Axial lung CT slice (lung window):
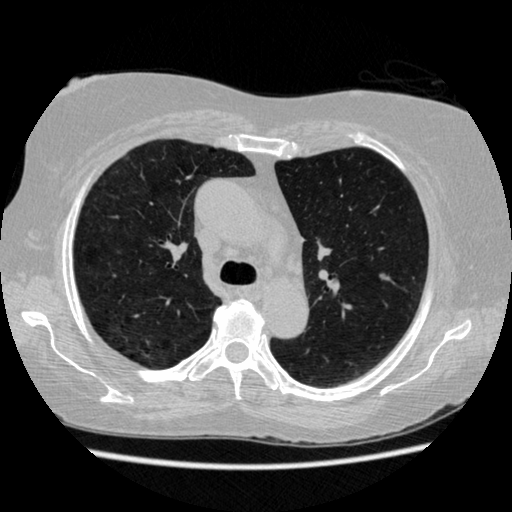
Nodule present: no